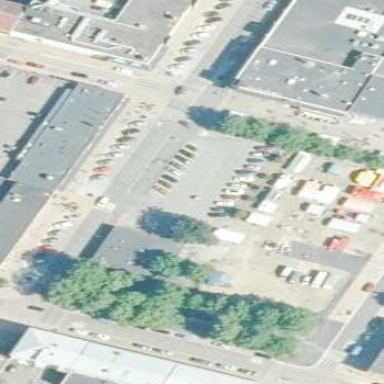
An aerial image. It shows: Marketplace.